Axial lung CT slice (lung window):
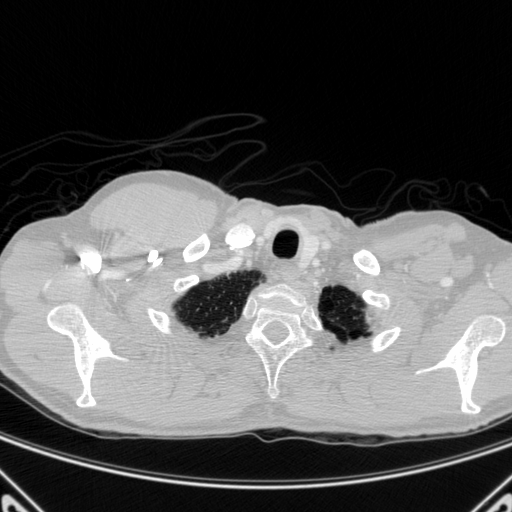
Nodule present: no